Question: I am playing with WPF TreeView control and facing strange problem.
When I add TreeView items programmatically all working correct, but in case I have added items through binding - I have Items with gap in header:

furthermore, this gap is only one "sensitive" part of the TreeItem's line. I cant select item by clicking on the text, it can be selected only if I click on the gap area.
Here is my code:
'''
namespace WPFTreeViewExperience
{
/// <summary>
/// Data item interface
/// </summary>
public interface IMyTree
{
string Title { get; set; }
List<IMyTree> Items { get; set; }
}
/// <summary>
/// Hierarchical data model
/// </summary>
public class MyTreeLevel : IMyTree
{
public string Title { get; set; }
public List<IMyTree> Items { get; set; }
public MyTreeLevel(string Title, params MyTreeLevel[] Items)
{
this.Title = Title;
this.Items = new List<IMyTree>();
foreach (MyTreeLevel item in Items)
{
this.Items.Add(item);
}
}
}
/// <summary>
/// Viewmodel
/// </summary>
public class MyTreeViewModel : INotifyPropertyChanged
{
private void NotifyChanges(string PropName)
{
if (PropertyChanged != null)
{
PropertyChanged(this, new PropertyChangedEventArgs(PropName));
}
}
private List<MyTreeLevel> _Tree;
public List<MyTreeLevel> MyTree
{
get
{
return _Tree;
}
set
{
_Tree = value;
NotifyChanges("MyTree");
}
}
public event PropertyChangedEventHandler PropertyChanged;
public MyTreeViewModel()
{
List<MyTreeLevel> simpleTree = new List<MyTreeLevel>();
simpleTree.Add(new MyTreeLevel("1-0", new MyTreeLevel("1-1"),
new MyTreeLevel("1-2",
new MyTreeLevel("1-2-1"),
new MyTreeLevel("1-2-2")
),
new MyTreeLevel("1-3")));
simpleTree.Add(new MyTreeLevel("2-0", new MyTreeLevel("2-1"),
new MyTreeLevel("2-2",
new MyTreeLevel("2-2-1"),
new MyTreeLevel("2-2-2"),
new MyTreeLevel("2-3"))));
MyTree = simpleTree;
}
}
/// <summary>
/// Interaction logic for MainWindow.xaml
/// </summary>
public partial class MainWindow : Window
{
public MainWindow()
{
InitializeComponent();
TreeExample.DataContext = new MyTreeViewModel();
}
}
}
'''
and my XAML code:
'''
<Window x:Class="WPFTreeViewExperience.MainWindow"
xmlns="http://schemas.microsoft.com/winfx/2006/xaml/presentation"
xmlns:x="http://schemas.microsoft.com/winfx/2006/xaml"
xmlns:local="clr-namespace:WPFTreeViewExperience"
Title="MainWindow" Height="350" Width="525">
<Grid>
<TreeView Name="TreeExample" ItemsSource="{Binding MyTree}">
<TreeView.ItemTemplate>
<HierarchicalDataTemplate ItemsSource="{Binding Items}" DataType="{x:Type local:MyTreeLevel}">
<TreeViewItem Header="{Binding Title}"/>
</HierarchicalDataTemplate>
</TreeView.ItemTemplate>
</TreeView>
</Grid>
</Window>
'''
What is wrong with my binding?
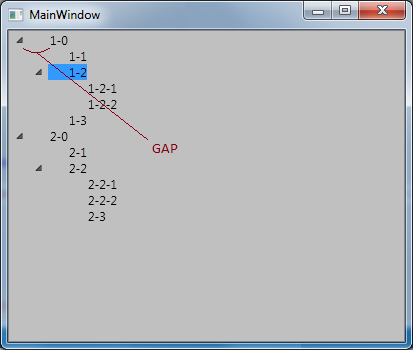
Answer: I think that ItemTemplate should be something like this:
'''
<HierarchicalDataTemplate ItemsSource="{Binding Items}" DataType="{x:Type local:MyTreeLevel}">
<Grid>
<TextBlock Margin="0" Text="{Binding Path=Title}" />
</Grid>
</HierarchicalDataTemplate>
'''